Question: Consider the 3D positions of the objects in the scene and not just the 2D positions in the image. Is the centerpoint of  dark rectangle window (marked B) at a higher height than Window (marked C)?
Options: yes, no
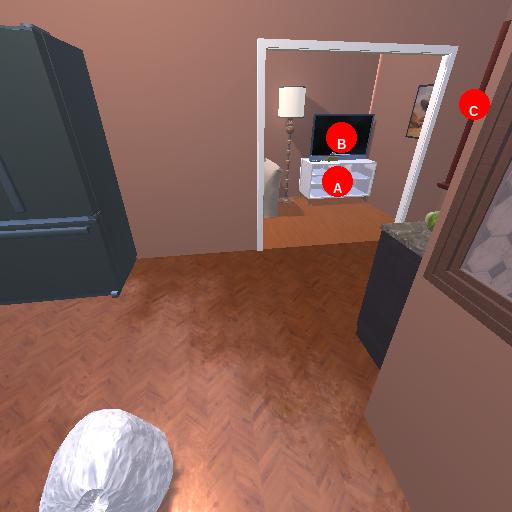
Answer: yes